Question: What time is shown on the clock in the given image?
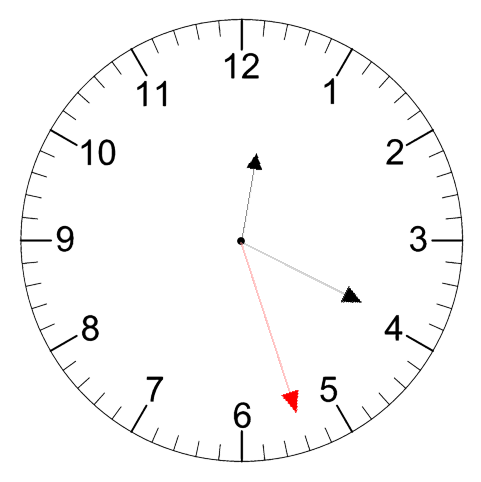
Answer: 12:19:27